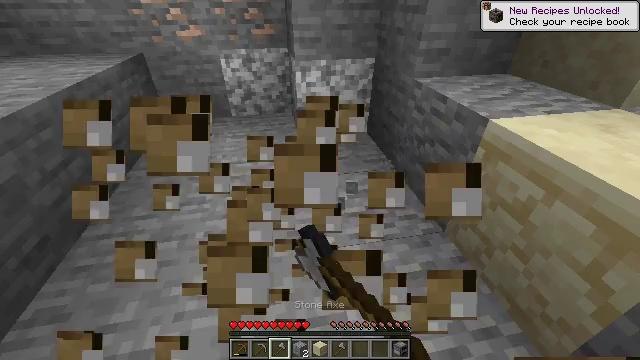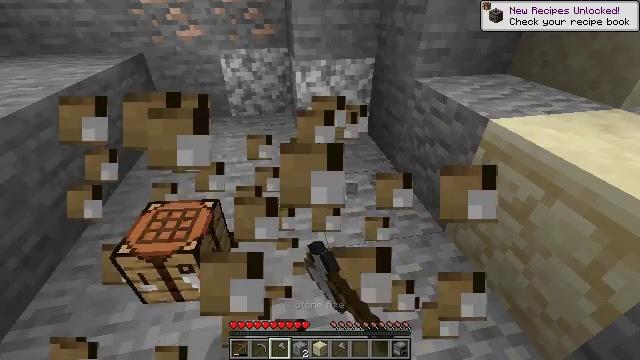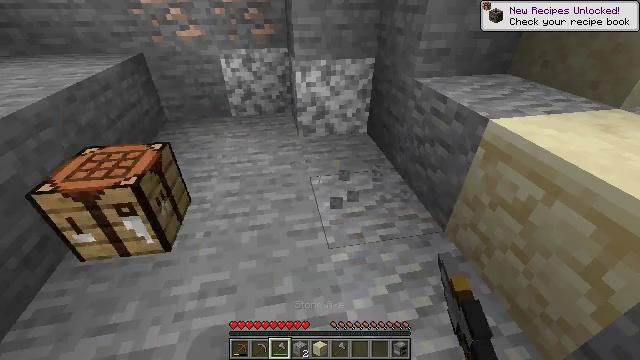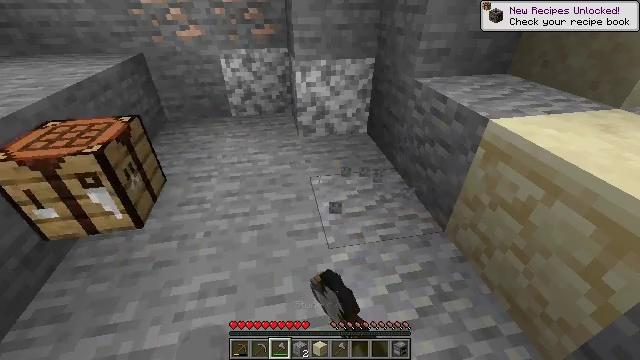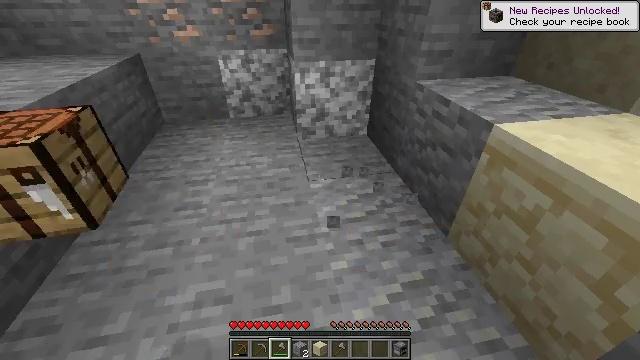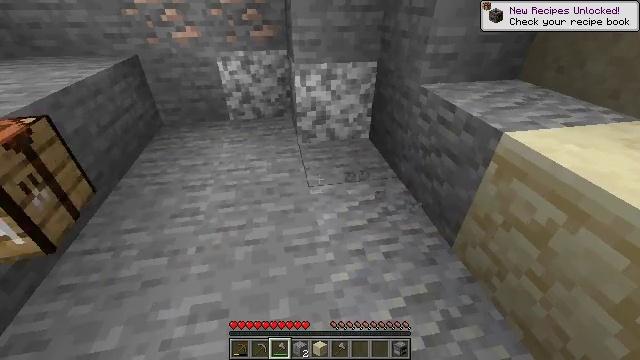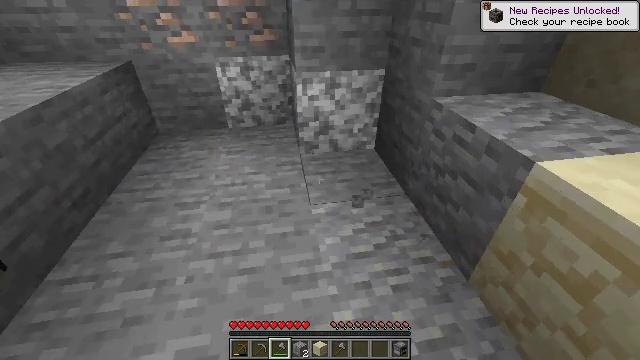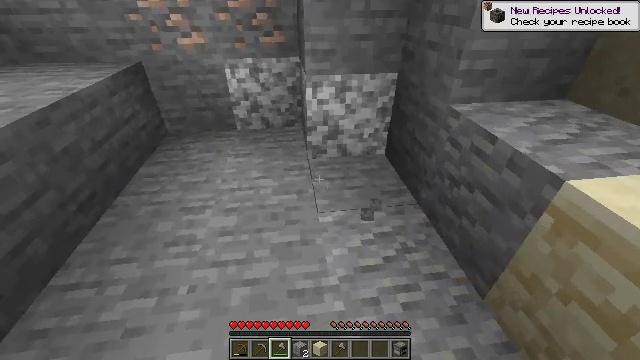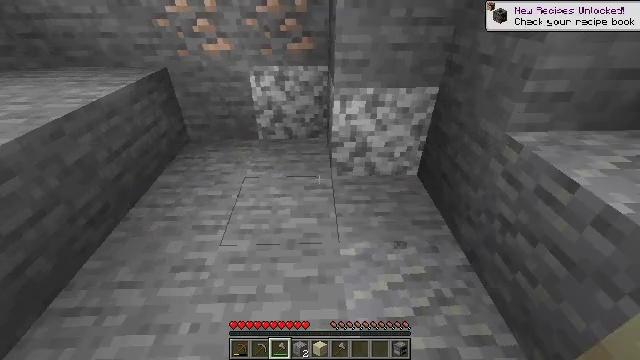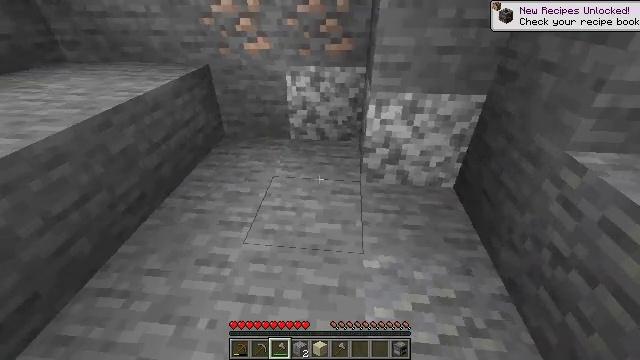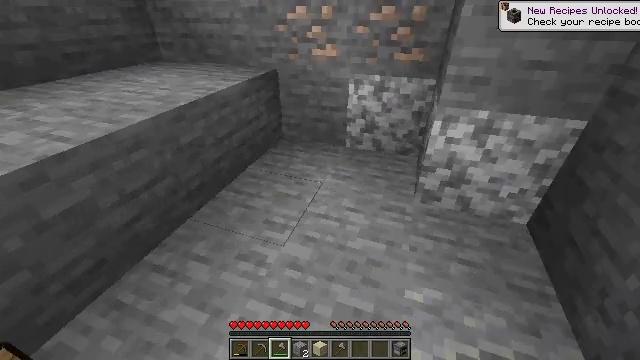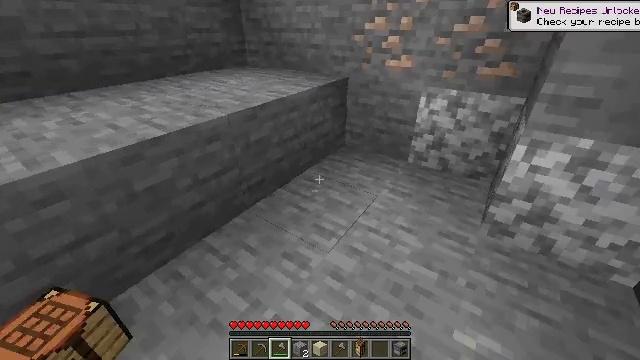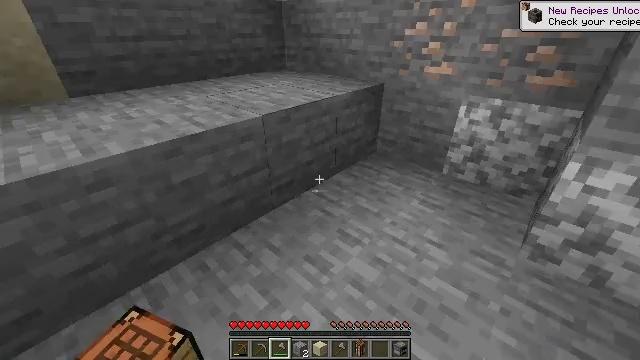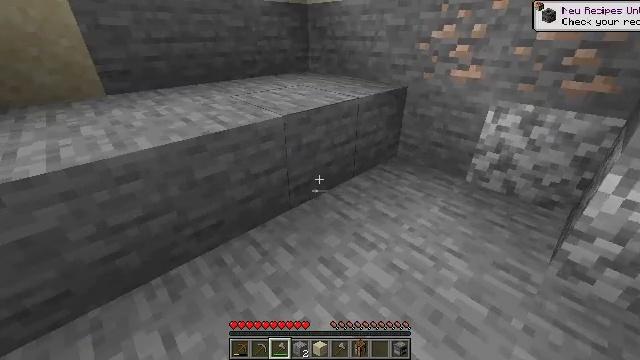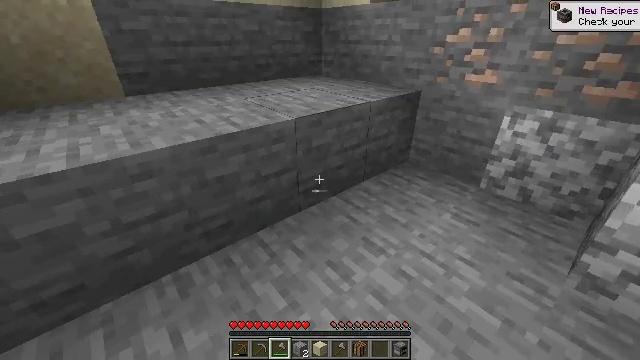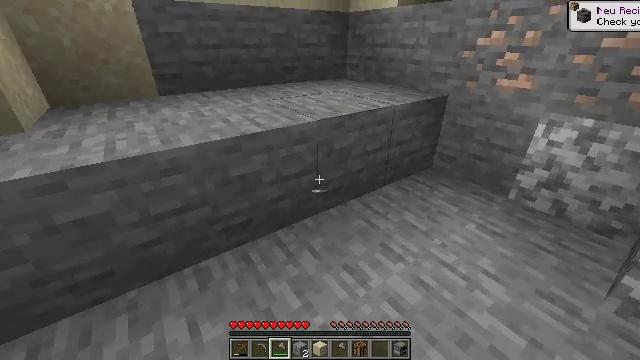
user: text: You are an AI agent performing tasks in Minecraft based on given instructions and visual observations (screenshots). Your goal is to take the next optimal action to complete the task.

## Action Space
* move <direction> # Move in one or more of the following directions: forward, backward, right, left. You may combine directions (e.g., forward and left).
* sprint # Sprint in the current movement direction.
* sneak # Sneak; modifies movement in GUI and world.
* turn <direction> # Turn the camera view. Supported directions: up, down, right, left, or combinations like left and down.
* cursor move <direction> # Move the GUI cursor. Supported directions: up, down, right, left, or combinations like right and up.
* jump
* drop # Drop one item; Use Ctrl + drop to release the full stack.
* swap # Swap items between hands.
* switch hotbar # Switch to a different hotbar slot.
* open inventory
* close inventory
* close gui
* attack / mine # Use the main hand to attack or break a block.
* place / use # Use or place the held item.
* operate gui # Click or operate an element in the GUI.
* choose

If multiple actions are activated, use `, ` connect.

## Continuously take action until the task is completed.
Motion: motion action
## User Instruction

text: Kill mobs.
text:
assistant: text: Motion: attack / mine
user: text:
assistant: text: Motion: attack / mine
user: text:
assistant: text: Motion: attack / mine
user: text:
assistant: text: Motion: move forward
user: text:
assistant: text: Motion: move forward
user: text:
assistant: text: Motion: move forward
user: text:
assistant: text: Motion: move forward, turn left
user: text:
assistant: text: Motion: move forward, turn left
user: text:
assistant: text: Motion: turn left
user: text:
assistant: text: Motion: turn left and up
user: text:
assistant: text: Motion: turn left and up
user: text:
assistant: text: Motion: turn left and up
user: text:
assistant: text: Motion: turn left
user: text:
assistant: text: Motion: turn left
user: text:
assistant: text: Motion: turn left
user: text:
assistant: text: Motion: turn left
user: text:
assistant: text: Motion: turn left
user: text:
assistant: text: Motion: no_op
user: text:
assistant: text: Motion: turn right and up
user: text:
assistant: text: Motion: no_op
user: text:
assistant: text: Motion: no_op
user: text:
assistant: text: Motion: no_op
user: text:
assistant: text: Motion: no_op
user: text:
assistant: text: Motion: turn right
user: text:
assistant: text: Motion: turn right and down
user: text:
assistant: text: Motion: turn right
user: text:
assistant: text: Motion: turn right
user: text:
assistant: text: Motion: no_op
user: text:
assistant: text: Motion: no_op
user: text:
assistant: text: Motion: no_op